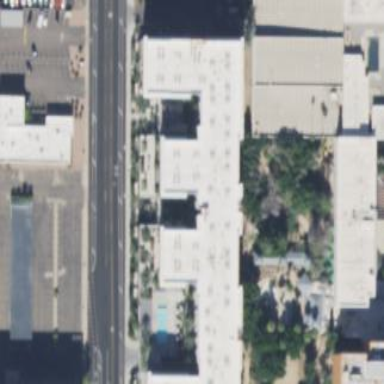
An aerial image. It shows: Residential building with flat roof.